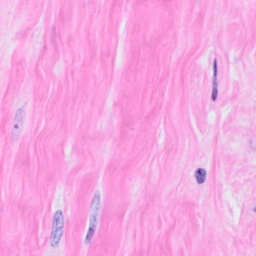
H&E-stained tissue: Breast